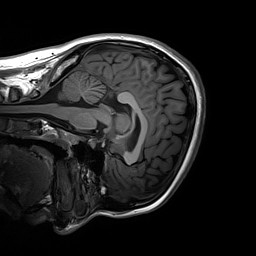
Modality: T1w
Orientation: sagittal
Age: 23
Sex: female
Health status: healthy
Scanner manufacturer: siemens
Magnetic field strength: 3 T
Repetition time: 2.3 s
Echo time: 0.00236 s